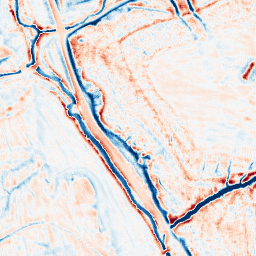
Category: edge_preserving
Decomposition family: bilateral
Decomposition parameters: d: 15
sigma_color: 25
sigma_space: 150
Upsampling method: fft_zeropad
Upsampling parameters: scale: 4
Upsampling scale: 4